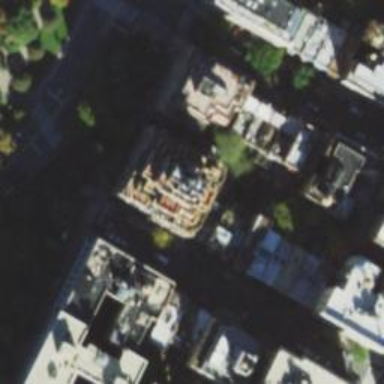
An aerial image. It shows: Building.